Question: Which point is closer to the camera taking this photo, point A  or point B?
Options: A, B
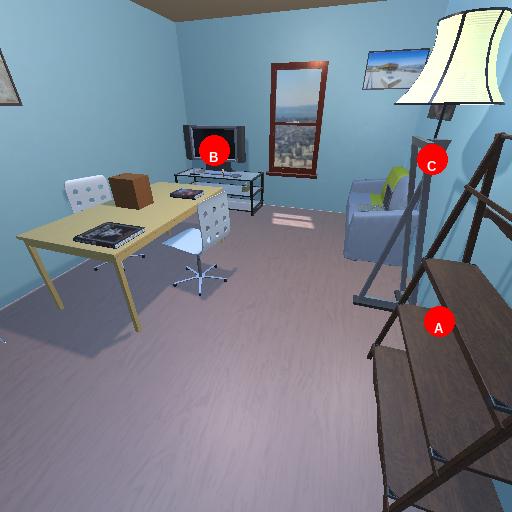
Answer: A